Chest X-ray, AP view. Patient: 26 years old, sex M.
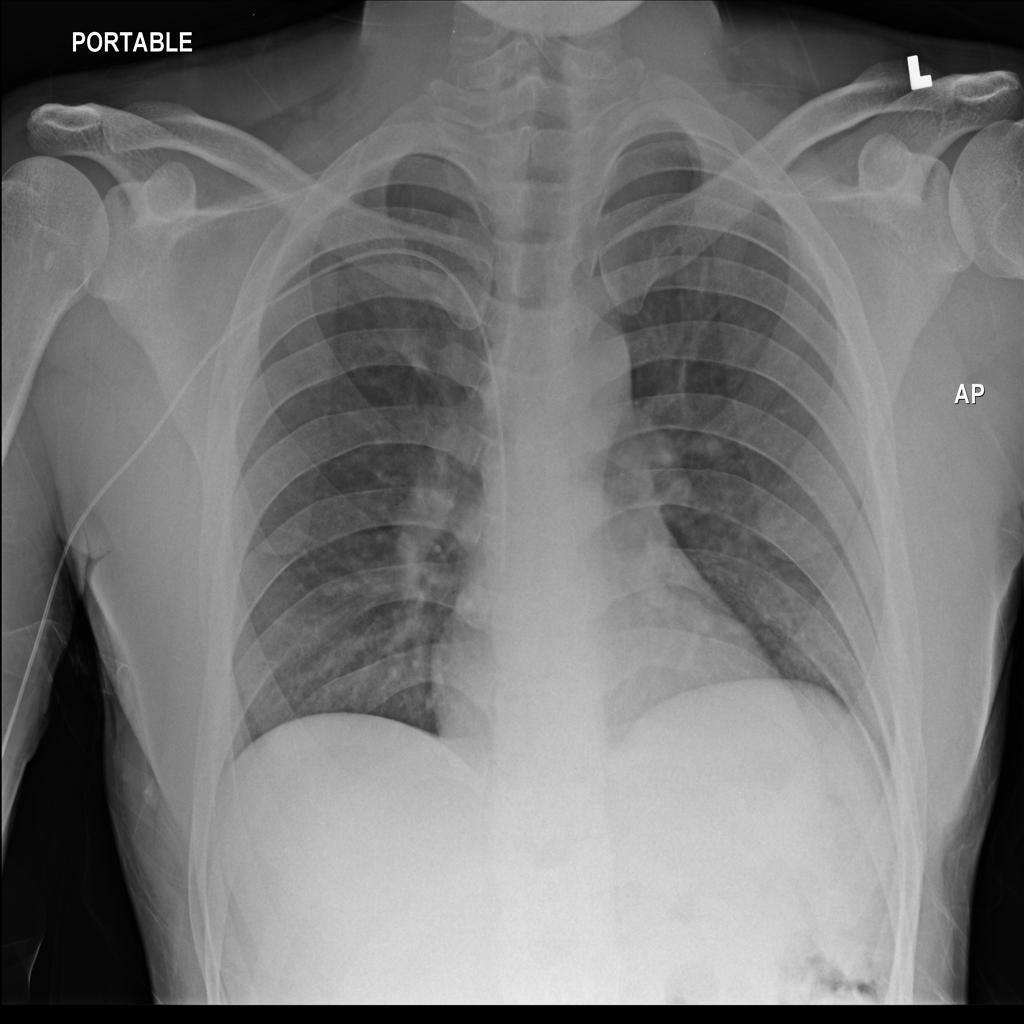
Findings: No Finding